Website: macys
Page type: gifting
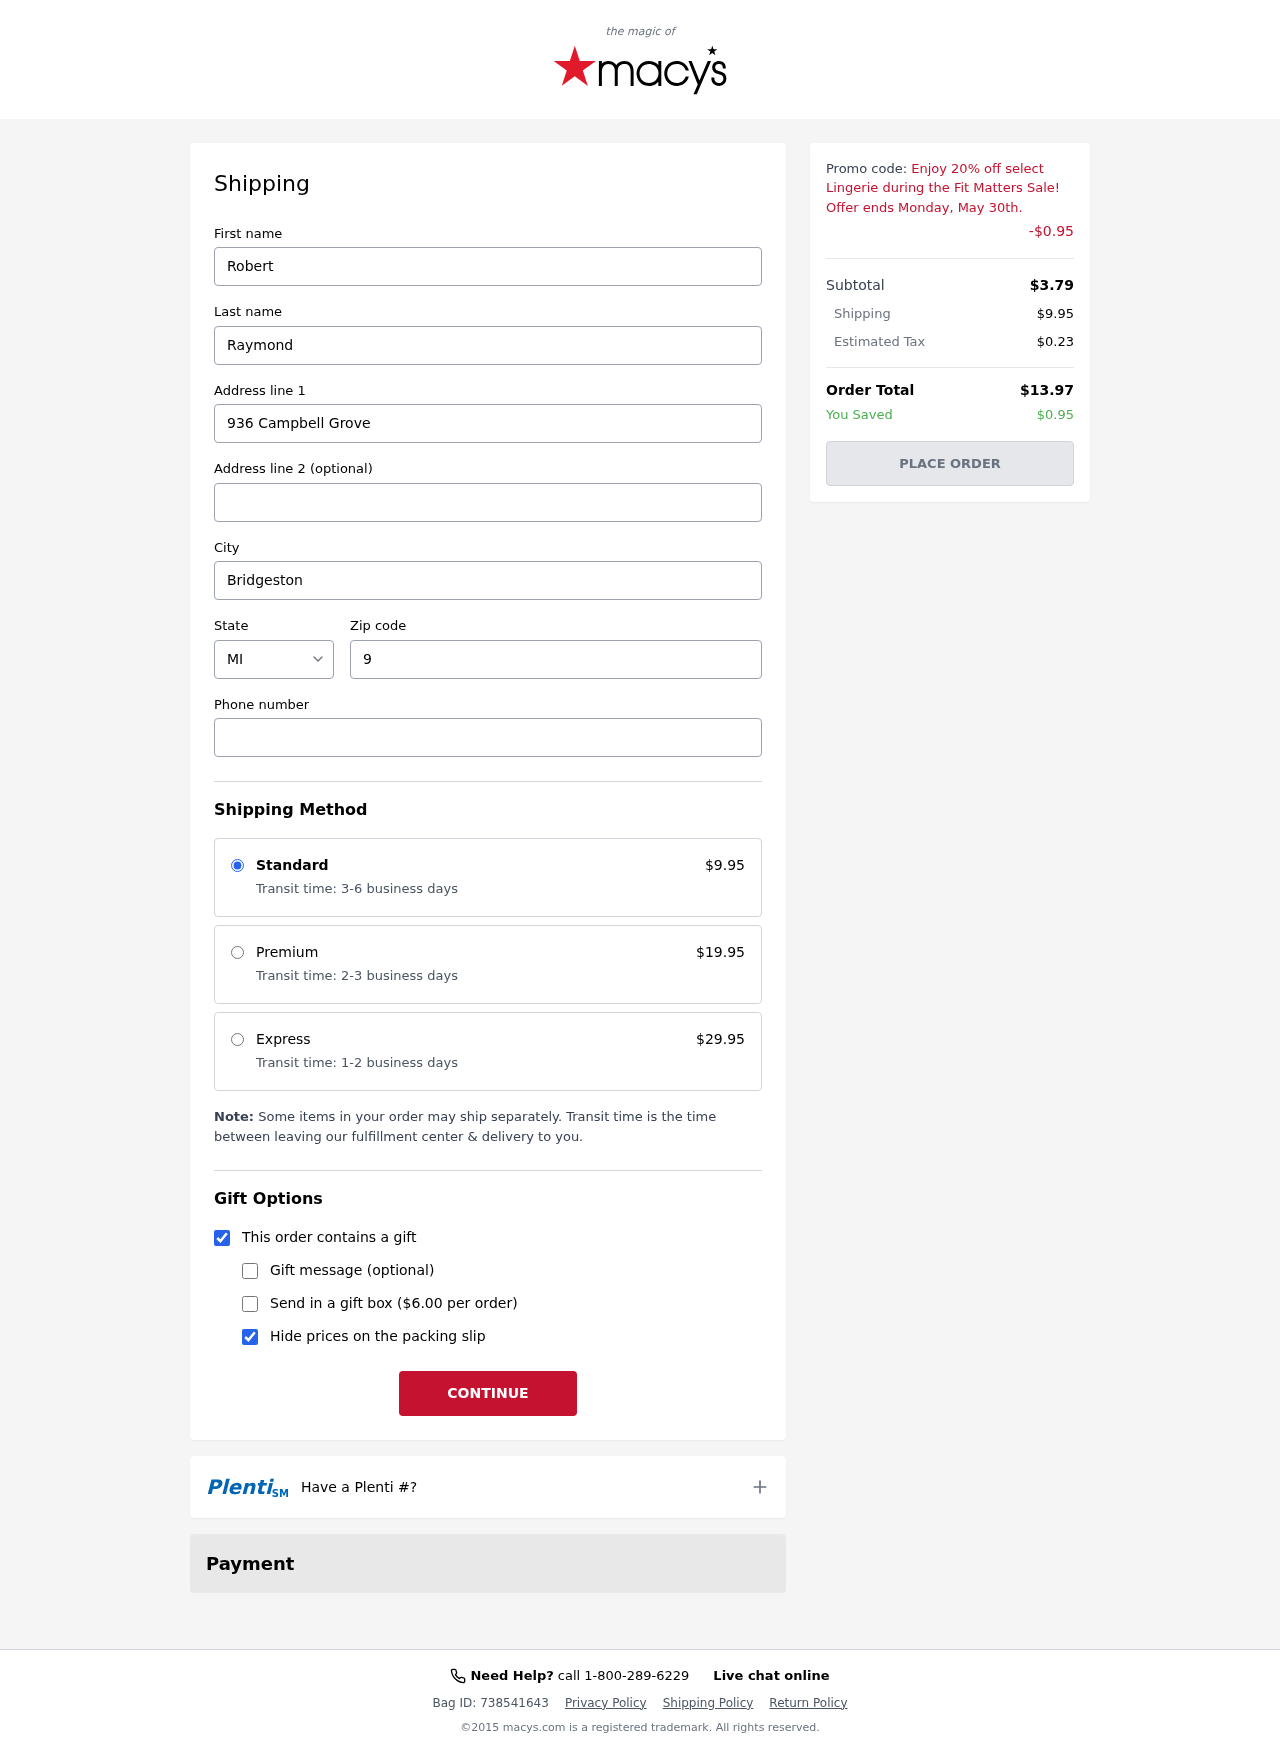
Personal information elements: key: PII_CITY
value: Bridgeston
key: PII_FIRSTNAME
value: Robert
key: PII_LASTNAME
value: Raymond
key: PII_PHONE
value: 6386912284
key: PII_POSTCODE
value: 93388
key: PII_STATE_ABBR
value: MI
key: PII_STREET
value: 936 Campbell Grove
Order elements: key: ORDER_SHIPPING_COST
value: $9.95
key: ORDER_DISCOUNT
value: -$0.95
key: ORDER_SUBTOTAL
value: $3.79
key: ORDER_TAX
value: $0.23
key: ORDER_TOTAL
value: $13.97
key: ORDER_SAVINGS
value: $0.95